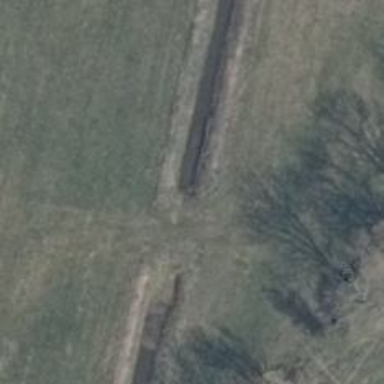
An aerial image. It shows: Culvert tunnel.